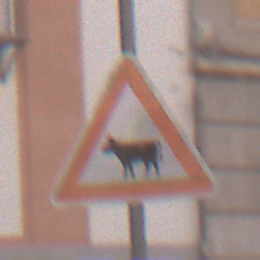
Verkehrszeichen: ViehtriebRechts
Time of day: MorningAfternoon
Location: Outdoor (Urban)
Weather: PartlyCloudy
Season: NotSpecified
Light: Natural